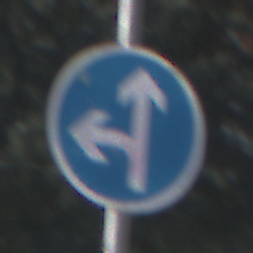
Verkehrszeichen: VorgeschriebeneFahrtrichtungGeradeausOderLinks
Umgebung: Outdoor, Special
Tageszeit: MorningAfternoon
Wetter: Clear
Licht: Natural
Jahreszeit: Winter
Kontrast: HighContrast